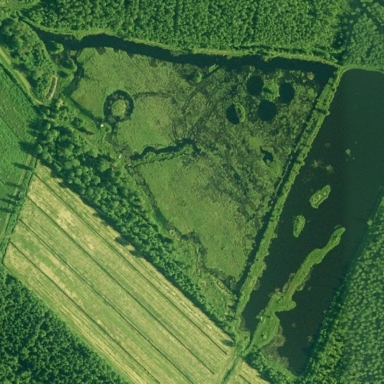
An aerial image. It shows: Beautiful meadow.